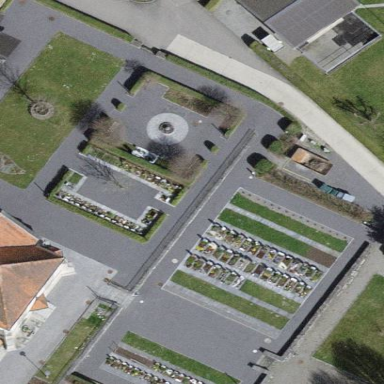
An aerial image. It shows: Cemetery.